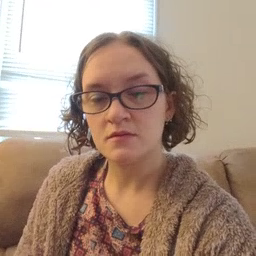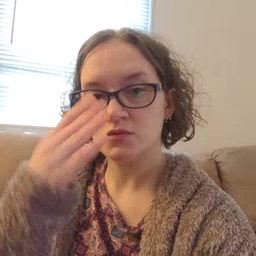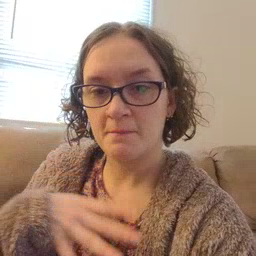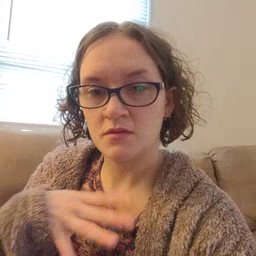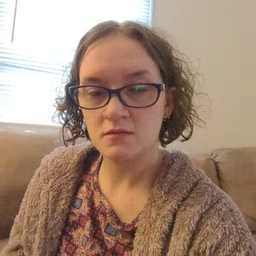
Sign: pajamas